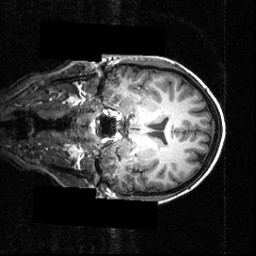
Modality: T1w
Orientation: coronal
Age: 25
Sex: female
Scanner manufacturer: siemens
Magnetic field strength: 3.951 T
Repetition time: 1.5 s
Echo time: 0.00335 s